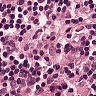
Metastatic tissue present: no